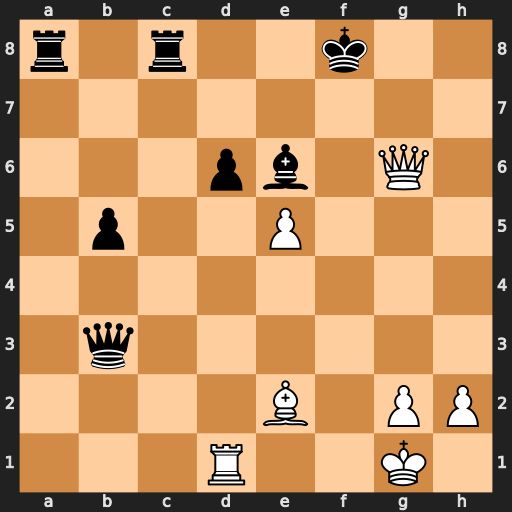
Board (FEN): r1r2k2/8/3pb1Q1/1p2P3/8/1q6/4B1PP/3R2K1
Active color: w
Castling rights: -
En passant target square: -
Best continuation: Rf1+ Ke7 Qg7+